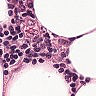
Metastatic tissue present: no